Question: I'm looking to write a Date edit control preferably with a Date/Time picker that stores it's format settings on the control itself so they can be defined at run time independently from other controls.
I've TcxCustomDateEdit as a base and overridden various methods to handle the input and output but now I've hit a snag with the Popup Calendar, which shows all the month and Day Names using the variables in SysUtils.
I need to be able to use specific format settings (including the month and day names) instead of the system locale
Any idea's how I can get around this?
I've included the 2 images below from the popup window from the TcxDateEdit.
ShortDateFormat: Date in the Top bar
ShortDayNames: First letter of each day in the calendar
LongMonthNames: The Month name between the Arrows for the current month, The list of month names in the MonthListPopup.
TimeSeparator: Should control the ':' in the TimeEdit but doesn't.
These are all part of TFormatSettings and I would like to control these at the individual control level.

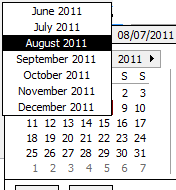
Answer: Wrote a new Popup Calendar
'''
TMyPopupCalendar = class(TcxPopupCalendar);
'''
and a new list box
'''
TRegionalPopupListBox = class(TcxMonthListBox)
'''
and in the date edit control overrode 'CreateCalendar' and 'GetCalendarClass'